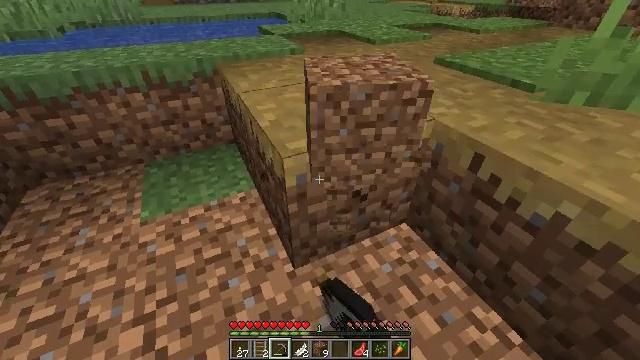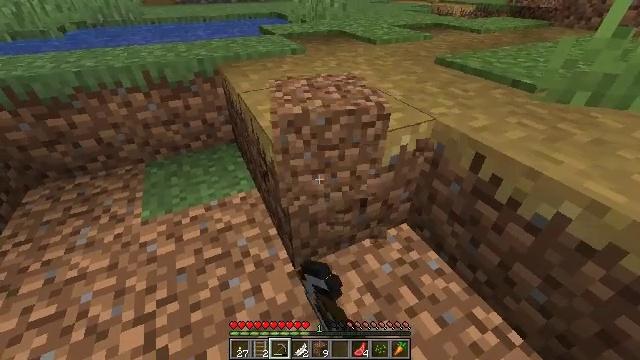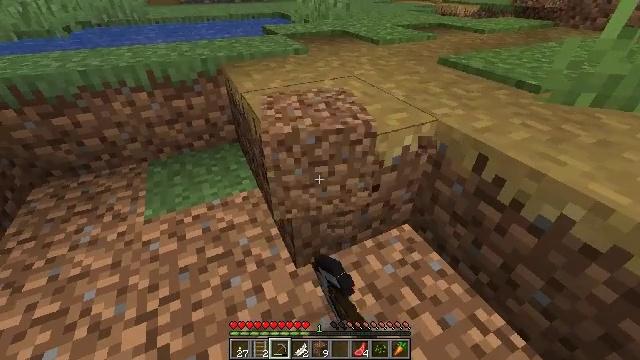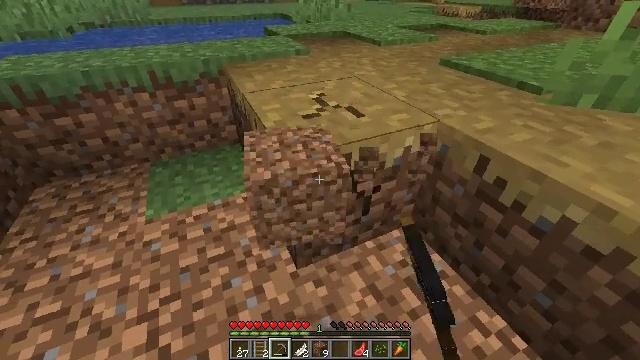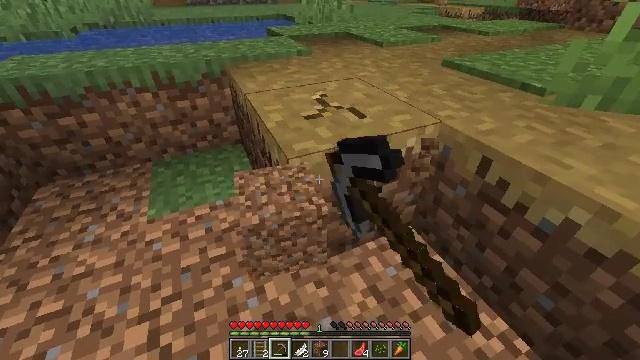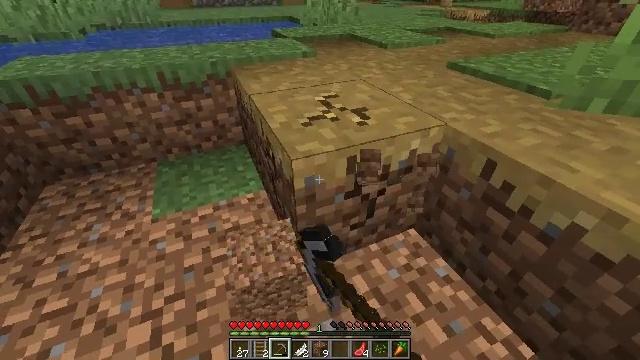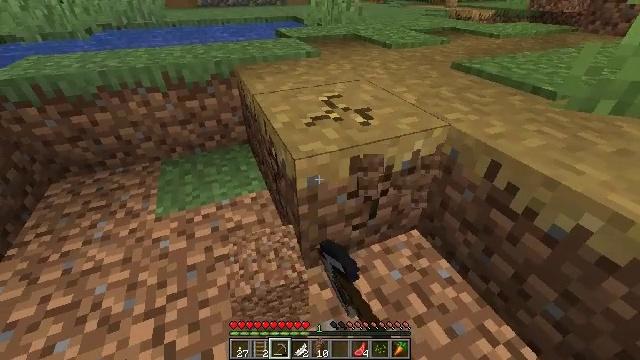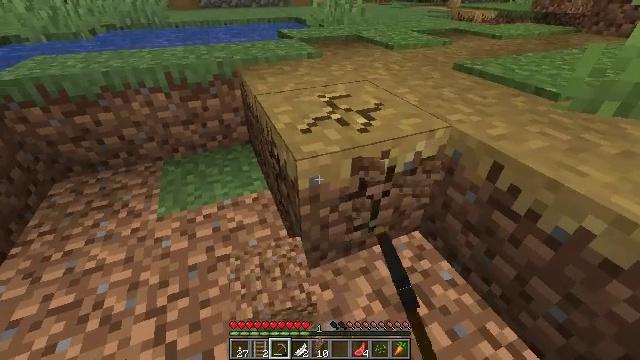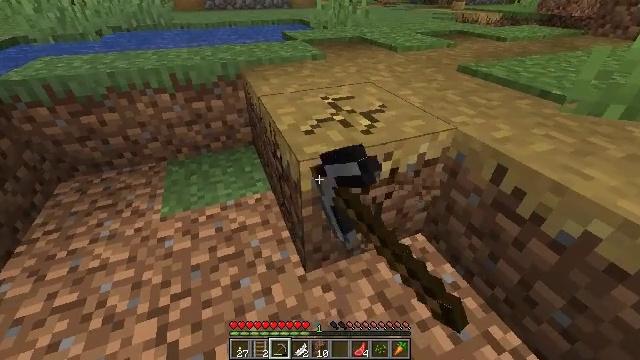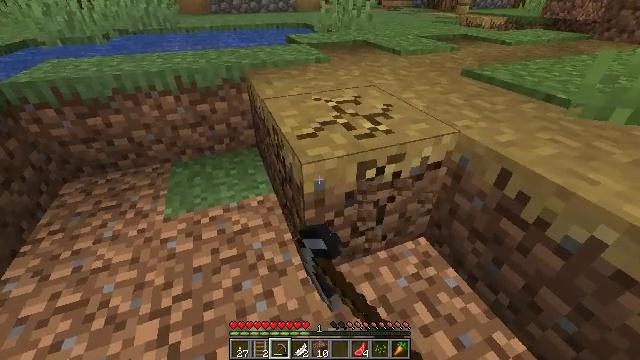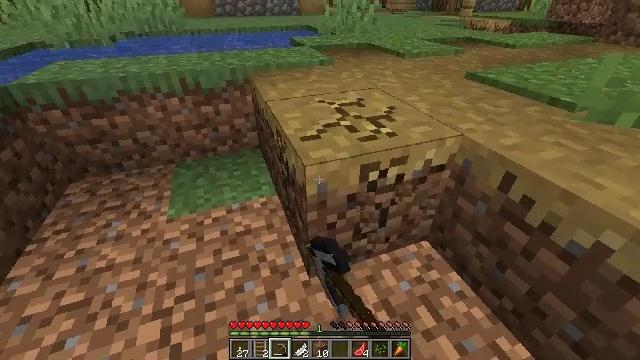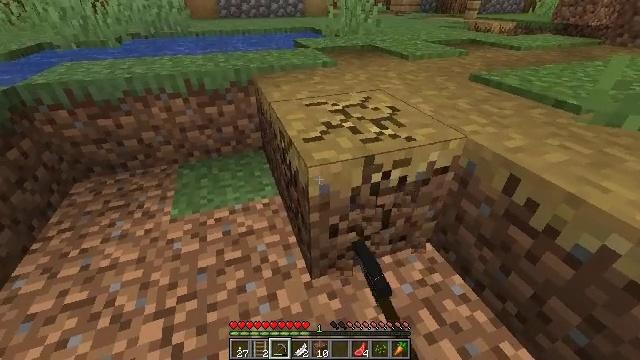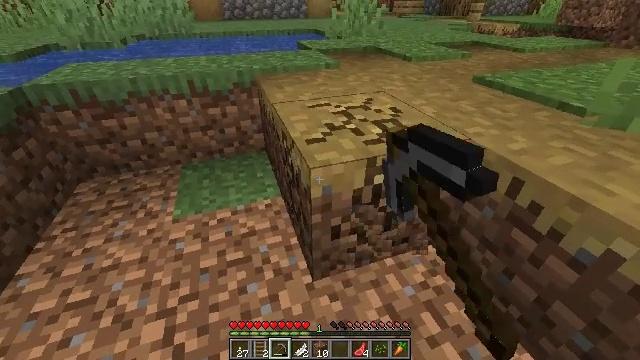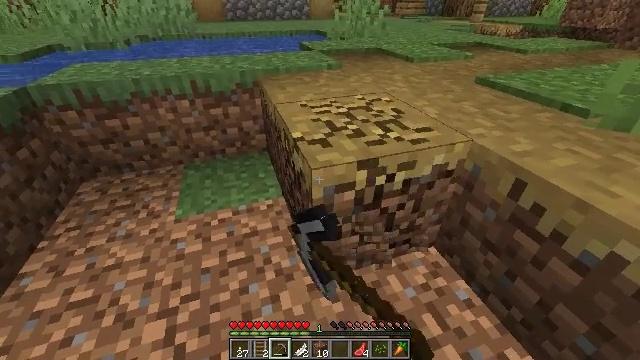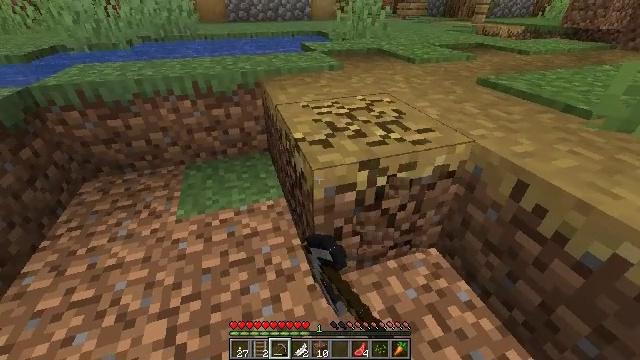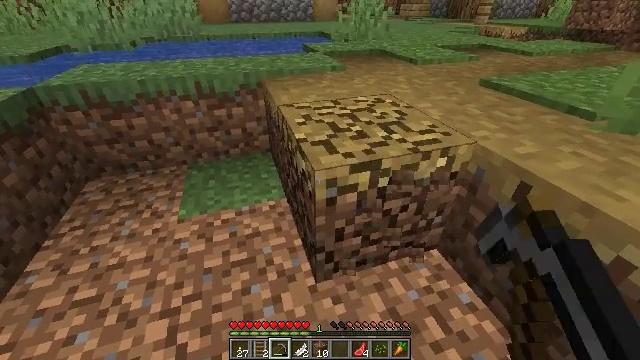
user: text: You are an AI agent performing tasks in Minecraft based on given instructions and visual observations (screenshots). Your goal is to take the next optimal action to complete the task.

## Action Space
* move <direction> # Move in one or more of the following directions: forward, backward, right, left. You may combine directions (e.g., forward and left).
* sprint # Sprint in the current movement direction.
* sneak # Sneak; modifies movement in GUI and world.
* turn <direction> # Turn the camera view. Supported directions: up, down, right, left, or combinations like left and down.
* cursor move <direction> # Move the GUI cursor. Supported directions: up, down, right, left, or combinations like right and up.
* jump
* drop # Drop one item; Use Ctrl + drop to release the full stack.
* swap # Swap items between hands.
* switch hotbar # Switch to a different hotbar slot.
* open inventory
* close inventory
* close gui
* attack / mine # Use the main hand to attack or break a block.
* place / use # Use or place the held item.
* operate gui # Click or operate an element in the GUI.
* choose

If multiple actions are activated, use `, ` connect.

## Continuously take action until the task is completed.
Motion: motion action
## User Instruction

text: Remove the grass path from the ground.
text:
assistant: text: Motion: attack / mine
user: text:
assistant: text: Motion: attack / mine
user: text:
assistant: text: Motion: attack / mine
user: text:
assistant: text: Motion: attack / mine
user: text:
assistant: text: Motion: attack / mine
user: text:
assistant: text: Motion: attack / mine
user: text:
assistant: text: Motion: attack / mine
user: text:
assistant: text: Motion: attack / mine
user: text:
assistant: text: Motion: attack / mine
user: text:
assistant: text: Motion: attack / mine
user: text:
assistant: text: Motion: attack / mine
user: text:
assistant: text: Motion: attack / mine
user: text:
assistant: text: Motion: attack / mine
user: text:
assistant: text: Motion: attack / mine
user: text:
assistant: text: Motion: attack / mine
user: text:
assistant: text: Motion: attack / mine
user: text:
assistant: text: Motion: attack / mine
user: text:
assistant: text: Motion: attack / mine
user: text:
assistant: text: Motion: attack / mine
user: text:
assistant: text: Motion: attack / mine
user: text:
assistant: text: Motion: attack / mine
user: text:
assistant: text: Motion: attack / mine
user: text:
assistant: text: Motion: attack / mine
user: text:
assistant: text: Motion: attack / mine
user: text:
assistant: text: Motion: attack / mine
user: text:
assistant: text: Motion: move forward, attack / mine
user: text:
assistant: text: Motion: move forward, attack / mine
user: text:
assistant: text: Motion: move forward, attack / mine
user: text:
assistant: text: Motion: move forward, attack / mine
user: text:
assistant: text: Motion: move forward, attack / mine